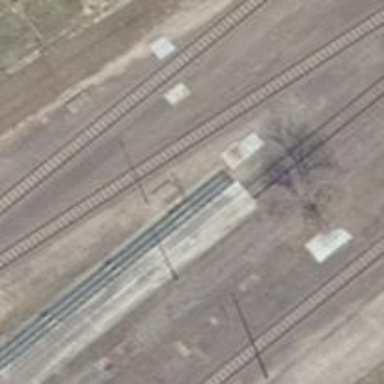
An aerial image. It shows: Disused railway spur service.